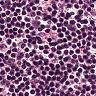
Metastatic tissue present: no